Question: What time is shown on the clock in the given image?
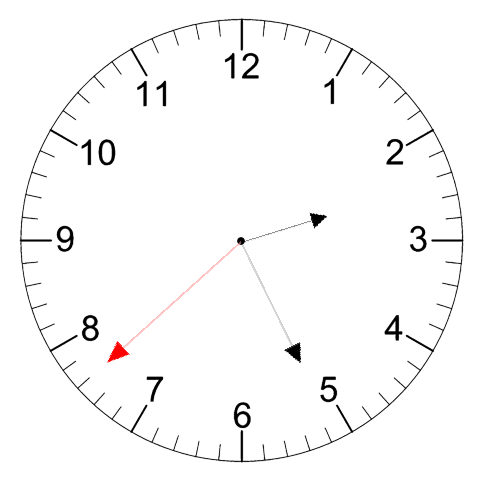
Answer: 02:25:38